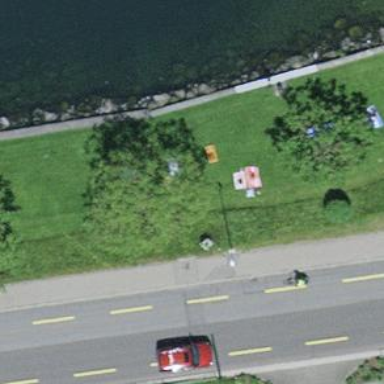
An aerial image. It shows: Bench.